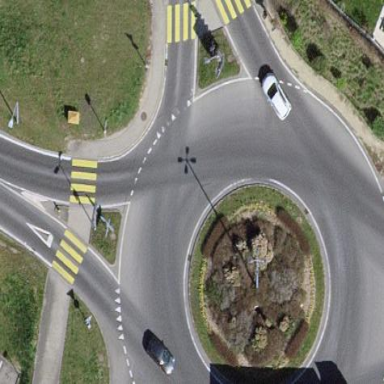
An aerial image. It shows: Roundabout at primary highway.